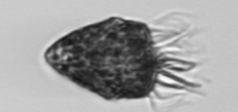
Label: Strombidium_morphotype2